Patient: sex M, age 69
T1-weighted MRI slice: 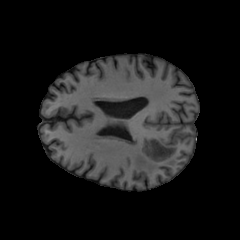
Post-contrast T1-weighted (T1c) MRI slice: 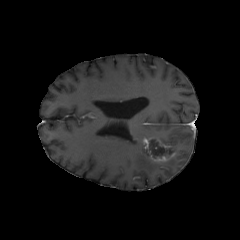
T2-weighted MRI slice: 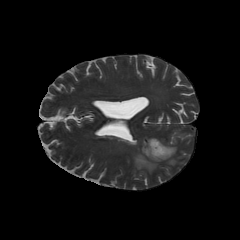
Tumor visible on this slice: yes
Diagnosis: Glioblastoma, IDH-wildtype
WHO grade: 4